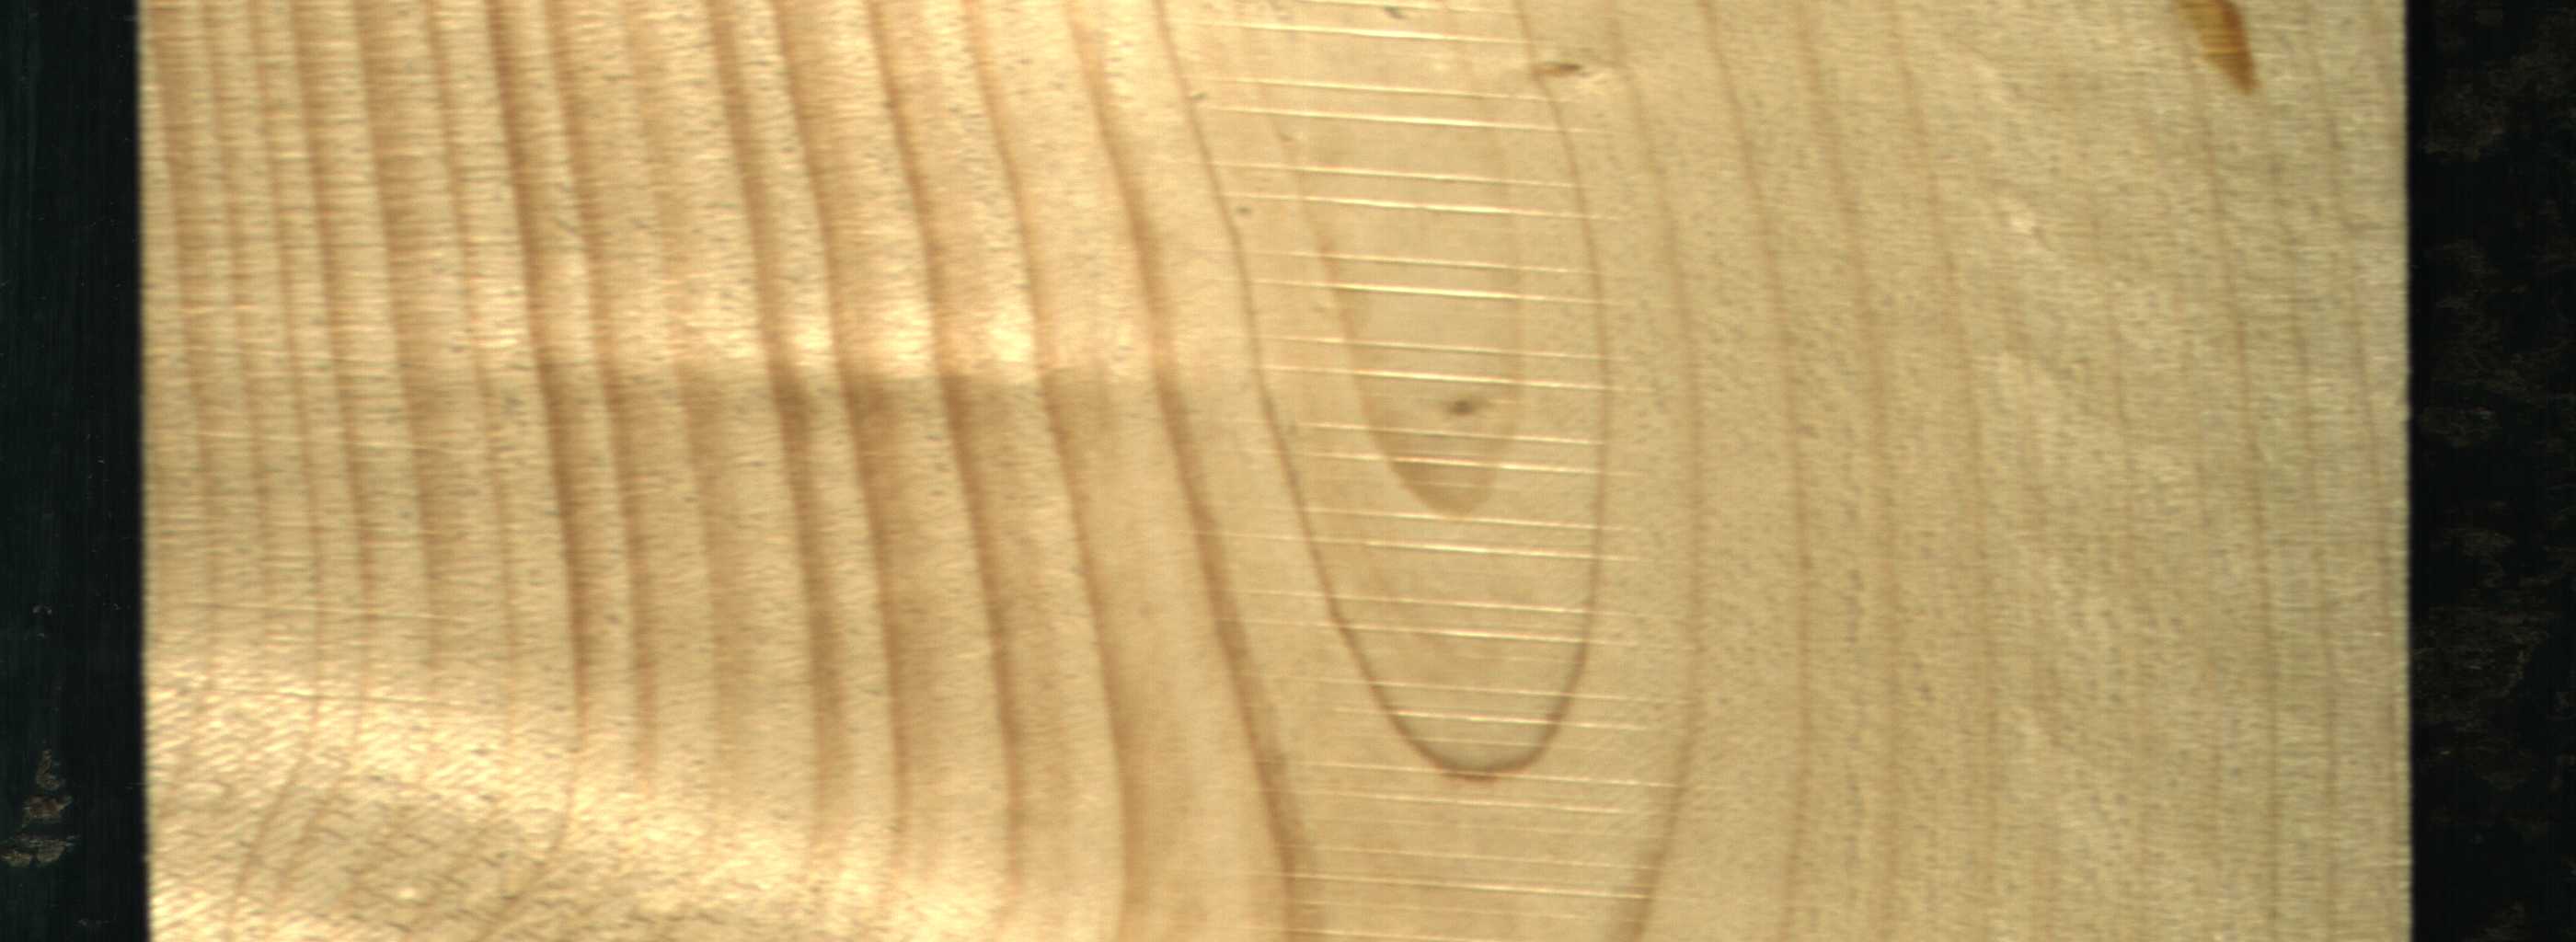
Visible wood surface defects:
resin